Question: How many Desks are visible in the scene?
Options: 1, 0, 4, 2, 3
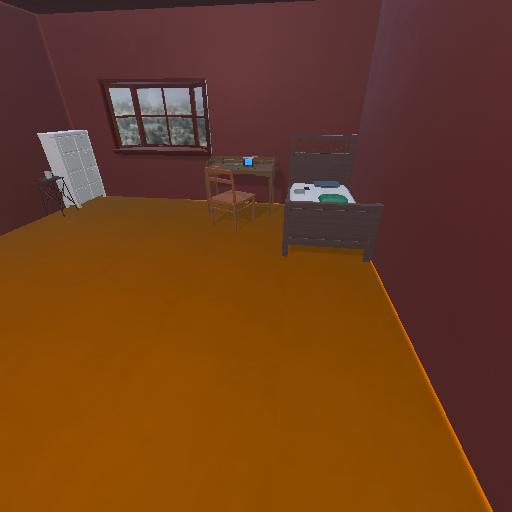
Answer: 1